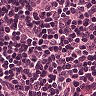
Metastatic tissue present: no